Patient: sex M, age 76
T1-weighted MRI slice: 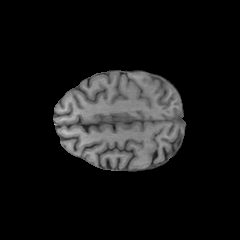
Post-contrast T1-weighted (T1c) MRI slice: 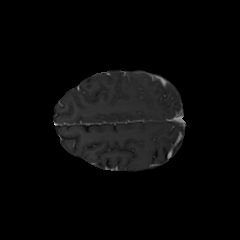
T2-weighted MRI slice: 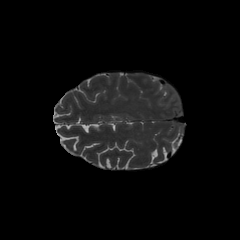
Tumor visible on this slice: yes
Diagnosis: Glioblastoma, IDH-wildtype
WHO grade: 4